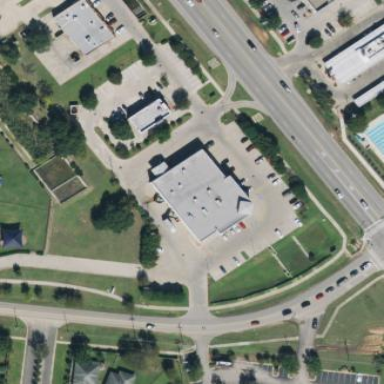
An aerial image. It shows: Pharmacy building providing healthcare services.